Question:
All these data must come from a database, and I don't have a static number of fields, so what method can I use to build listView like in the Image ?
thanks a lot.
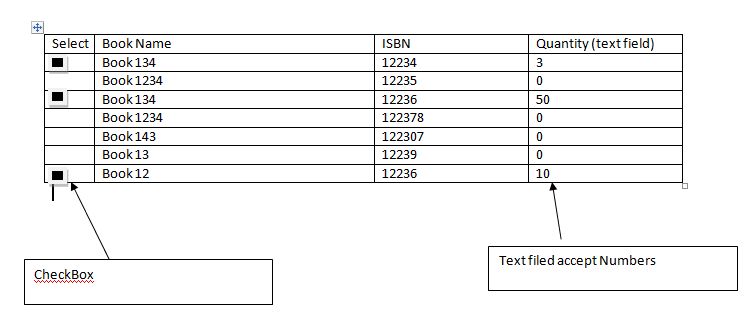
Answer: I put together a program that looks very similar to your above table. The results appear as below on an emulator:
<URL>
To achieve it, you need to create a custom 'ListAdapter'. Inside the adapter, you override 'getView()' to create the layout for your row items. You will also need two XML 'layout' files if you want the results to appear as they do in my image: one as a template for the individual rows, and one to host the overall 'ListView'. If you don't want the permanent headers though, then you can just use the one row layout file. The Activity looks like this:
'''
public class MainActivity extends ListActivity {
@Override
protected void onCreate(Bundle savedInstanceState) {
super.onCreate(savedInstanceState);
//Helps create fake ISBN and quantity numbers
Random rand = new Random();
//Arrays to store fake Book Names, ISBN numbers and Quantity Numbers
final ArrayList<String> bookNames = new ArrayList<>();
final ArrayList<String> code = new ArrayList<>();
final ArrayList<String> quantity = new ArrayList<>();
// You can remove this if you don't want the permanent headers
setContentView(R.layout.activity_main);
//This populates our arrays with the fake names and numbers, so there is something to
//display in the list
for (int i = 1; i < 30; i++){
bookNames.add("Book No: " + i);
code.add(String.valueOf((rand.nextInt(100) * i) + 1000));
quantity.add(String.valueOf(rand.nextInt(5) + 1));
}
setListAdapter(new ListAdapter() {
'''
For the 'ListAdapter', leave everything as it is except for 'getCount()', 'getView()' and 'getViewTypeCount()' (which you simply need to change to '1'). Set 'getCount()' to return 'bookNames.size()'. This will ensure that the ListView is always large or small enough to accommodate all the information in your array.
'''
@Override
public View getView(int position, View convertView, ViewGroup parent) {
View view;
if (convertView == null) {
LayoutInflater inflater = (LayoutInflater) parent.getContext().
getSystemService(Context.LAYOUT_INFLATER_SERVICE);
view = inflater.inflate(R.layout.row, parent, false);
} else {
view = convertView;
}
TextView nameTV = (TextView) view.findViewById(R.id.nameTV);
TextView codeTV = (TextView) view.findViewById(R.id.codeTV);
TextView quantityTV = (TextView) view.findViewById(R.id.quantityTV);
nameTV.setText(bookNames.get(position));
quantityTV.setText(quantity.get(position));
codeTV.setText(code.get(position));
return view;
}
'''
Differentiating between whether convertView is null or not is to determine whether the list is loading for the first time, or whether it is being populated as the user scrolls. The various TextView objects are populated by whatever item is in your array at the specified 'position' of the row. Here is the XML file for the row layout:
'''
<?xml version="1.0" encoding="utf-8"?>
<LinearLayout
xmlns:android="http://schemas.android.com/apk/res/android"
android:orientation="horizontal"
android:layout_width="match_parent"
android:layout_height="match_parent">
<CheckBox
android:layout_width="wrap_content"
android:layout_height="wrap_content"
android:id="@+id/checkBox"
android:checked="true" />
<TextView
android:layout_width="match_parent"
android:layout_height="wrap_content"
android:id="@+id/nameTV"
android:layout_weight="1" />
<TextView
android:layout_width="match_parent"
android:layout_height="wrap_content"
android:id="@+id/codeTV"
android:layout_weight="1" />
<TextView
android:layout_width="match_parent"
android:layout_height="wrap_content"
android:id="@+id/quantityTV"
android:layout_weight="1" />
'''
I've set 'android:checked' to 'true' for the CheckBox so that they populated checked by default. finally, if you want to use permanent headers, here is the layout for the hosting activity.
'''
<LinearLayout
xmlns:android="http://schemas.android.com/apk/res/android"
android:layout_width="match_parent"
android:layout_height="match_parent"
android:orientation="vertical">
<LinearLayout
android:layout_width="match_parent"
android:layout_height="wrap_content"
android:orientation="horizontal">
<CheckBox
android:layout_width="wrap_content"
android:layout_height="wrap_content"
android:id="@+id/checkBoxHeader"
android:visibility="invisible"/>
<TextView
android:layout_width="match_parent"
android:layout_height="wrap_content"
android:text="Name"
android:id="@+id/nameTVHeader"
android:layout_weight="1"
android:textStyle="bold" />
<TextView
android:layout_width="match_parent"
android:layout_height="wrap_content"
android:text="ISBN"
android:id="@+id/codeTVHeader"
android:layout_weight="1"
android:textStyle="bold" />
<TextView
android:layout_width="match_parent"
android:layout_height="wrap_content"
android:text="Quantity"
android:id="@+id/quantityTVHeader"
android:layout_weight="1"
android:textStyle="bold" />
</LinearLayout>
<ListView
android:layout_width="match_parent"
android:layout_height="wrap_content"
android:id="@android:id/list"/>
'''
I just created an 'invisible' 'CheckBox' in the header to ensure that the spacing was consistent, but you delete this and add an 'android:layout_marginLeft' attribute to the first 'TextView' item if you preferred.
To add the ability to change the 'quantity' figure is straightforward - it only requires changing the '<TextView>' element in 'row.xml' to '<EditText>'. However, the problem is that every time you scroll that row off the page, the 'ListView' will automatically refresh the original value and delete your edit. That is simply part of ListView's memory saving tactics.
To keep it, we need to save the new value to the array. The way I would do this is by using a pop-up 'Dialog' into which we can enter the new value. It would be possible to edit the text in the 'EditText' field directly as well, by implementing 'TextWatcher' or something similar, but I find this method easier to create. As such, in my example app, when you click on a 'quantity' field, it looks like <URL>.
To make this work, we need to first declare the ArrayList variables outside of 'onCreate'. This is because I will reference them later during a click event:
'''
public class MainActivity extends ListActivity {
ArrayList<String> bookNames, code, quantity;
@Override
protected void onCreate(Bundle savedInstanceState) {
super.onCreate(savedInstanceState);
//This isn't necessary, but I create it to make fake ISBN and quantity numbers
Random rand = new Random();
//Arrays to store fake Book Names, ISBN numbers and Quantity Numbers
bookNames = new ArrayList<>();
code = new ArrayList<>();
quantity = new ArrayList<>();
'''
Next, inside 'getView()', I'd add an 'onClickListener' to the 'quantityTV TextView'. This will launch a method called 'changeValue()' on a click event, that will create a pop-up Dialog
'''
quantityTV.setOnClickListener(new View.OnClickListener() {
@Override
public void onClick(View v) {
changeValue(position);
}
});
'''
Finally, this method is added at the end of our 'MainActivity', and contains the logic for launching a Dialog based on a template called 'update_value.xml'. When a user presses the "Accept" button, it updates the entry in the 'quantity' 'ArrayList' at the position our row is located. This is why I put a 'final int position' parameter in this method, because it means we can access our 'position' from 'getView()'.
'''
void changeValue(final int position) {
LayoutInflater inflater = MainActivity.this.getLayoutInflater();
View popUp = inflater.inflate(R.layout.update_value, null);
AlertDialog.Builder builder = new AlertDialog.Builder(MainActivity.this);
builder.setTitle("Edit Value at Row: " + (position + 1)).setView(popUp)
.setPositiveButton("Accept", new DialogInterface.OnClickListener() {
@Override
public void onClick(DialogInterface dialog, int which) {
AlertDialog alert = (AlertDialog) dialog;
EditText value = (EditText) alert.findViewById(R.id.editText);
quantity.set(position, String.valueOf(value.getText()));
}
})
.setNegativeButton("Cancel", null)
.show();
}
'''
The 'xml' file for the Dialog is very simple by the way, and just looks like this:
'''
<?xml version="1.0" encoding="utf-8"?>
<LinearLayout xmlns:android="http://schemas.android.com/apk/res/android"
android:orientation="horizontal"
android:layout_width="match_parent"
android:layout_height="match_parent">
<TextView
android:layout_width="wrap_content"
android:layout_height="wrap_content"
android:text="New Value:"
android:textStyle="bold"
android:id="@+id/textView"
android:textSize="18sp" />
<EditText
android:layout_width="match_parent"
android:layout_height="wrap_content"
android:inputType="number"
android:id="@+id/editText"
android:layout_gravity="center_horizontal"
android:textSize="16sp" />
</LinearLayout>
'''
I am not sure whether or not this is the recommended method for preventing 'CheckBoxes', 'RadioButtons' etc. from repopulating every time a row is scrolled off screen, but it will work. I would recommend you also look into the 'setTag()' and 'getTag()' methods as they appear to be designed with this situation in mind.
What I do in my example is save the 'position' of the 'CheckBox' inside a 'Bundle', and then check the position of each CheckBox against the position value stored inside the 'Bundle'. At the top of your 'MainActivity', add the following:
'''
Bundle bundle = new bundle();
'''
Then, inside 'getView()', add the following:
'''
CheckBox checkBox = (CheckBox) view.findViewById(R.id.checkBox);
checkBox.setOnCheckedChangeListener(new CompoundButton.OnCheckedChangeListener() {
@Override
public void onCheckedChanged(CompoundButton buttonView, boolean isChecked) {
if (!isChecked) {
bundle.putInt("checked" + position, position);
} else {
bundle.remove("checked" + position);
}
}
});
if (bundle.get("checked" + position) != null){
checkBox.setChecked(false);
} else {
checkBox.setChecked(true);
}
'''
This will work fine when scrolling through a list, but it isn't perfect - for instance, the list items will still refresh on a configuration change.